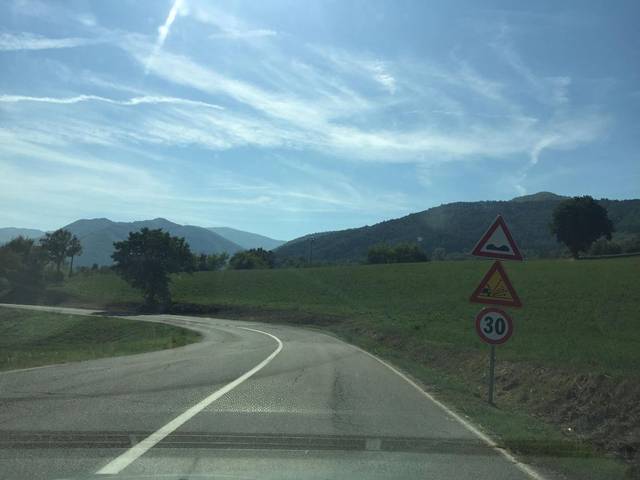
Region: Italy
Coordinates: 44.611, 10.115